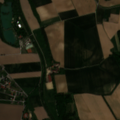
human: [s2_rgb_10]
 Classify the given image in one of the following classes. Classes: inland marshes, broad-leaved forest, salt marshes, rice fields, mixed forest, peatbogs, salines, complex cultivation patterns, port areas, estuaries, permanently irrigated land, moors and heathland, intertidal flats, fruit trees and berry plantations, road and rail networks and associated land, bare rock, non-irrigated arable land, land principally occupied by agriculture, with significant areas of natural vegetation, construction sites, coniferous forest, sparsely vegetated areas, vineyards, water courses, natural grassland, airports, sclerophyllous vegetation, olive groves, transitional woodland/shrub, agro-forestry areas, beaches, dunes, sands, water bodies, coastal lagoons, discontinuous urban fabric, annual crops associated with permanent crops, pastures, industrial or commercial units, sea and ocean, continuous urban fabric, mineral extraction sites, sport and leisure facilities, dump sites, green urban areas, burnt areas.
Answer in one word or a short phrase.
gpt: discontinuous urban fabric, non-irrigated arable land, land principally occupied by agriculture, with significant areas of natural vegetation, coniferous forest